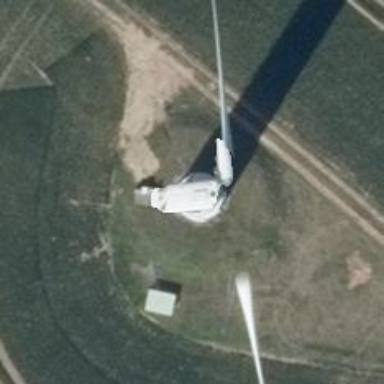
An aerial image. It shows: Wind turbine generator located on communication tower. The generator utilizes wind as its power source and is of the horizontal axis type.